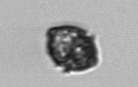
Label: Kryptoperidinium_triquetrum